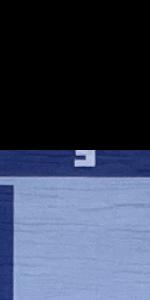
Label: Empty